Question: I'm developing in Javascript for quite a long time now. Usually when I hit an error in IE I know roughly where it originated even if the message received from IE is useless bunch of text. When I don't know where the error originated, I usually try to "delete" parts of my code, until the error doesn't repeat itself, and that start manually checking line by line until I find the error.
I'm sure that it's far from the best approach, so I'd like to ask you how you debug error like these:

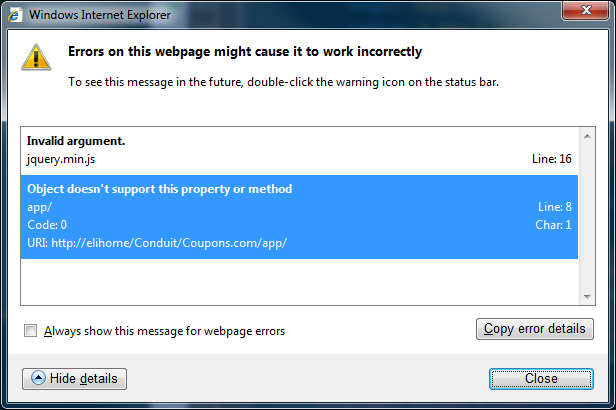
Answer: If you are using IE8+, you can press F12 on a page to open the Developers Tools.
This contains a JavaScript debugger, much like Firebug & Chrome Dev Tools
In response to the comment under the question, if IE is throwing a cryptic error that you are unsure of, there is a couple of steps I would do.
- - - <URL>-
HTH